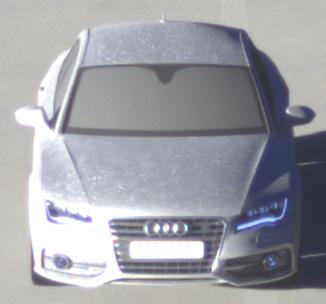
Make: Audi
Model: S7 Sportback cod
Detailed model: S7 (4G) Sportback
Model produced from: 2012/06
Model produced until: 2014/05
Doors: 5
Color: white
Road condition: dry road
Daytime: sunrise or sunset
Contrast: high contrast